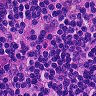
Metastatic tissue present: no